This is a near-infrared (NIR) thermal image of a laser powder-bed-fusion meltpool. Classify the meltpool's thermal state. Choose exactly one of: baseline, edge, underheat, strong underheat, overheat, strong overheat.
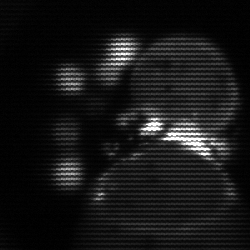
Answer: edge